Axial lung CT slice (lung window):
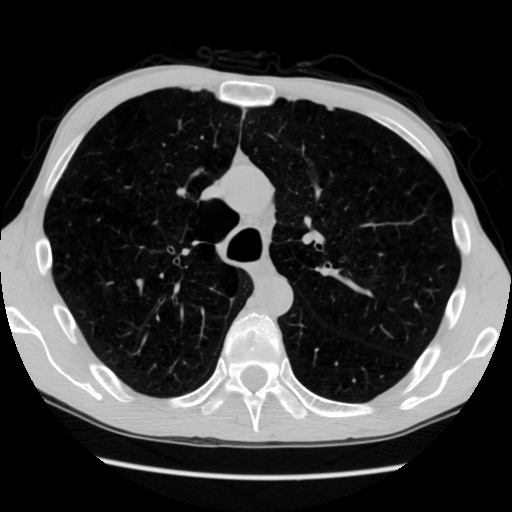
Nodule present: no